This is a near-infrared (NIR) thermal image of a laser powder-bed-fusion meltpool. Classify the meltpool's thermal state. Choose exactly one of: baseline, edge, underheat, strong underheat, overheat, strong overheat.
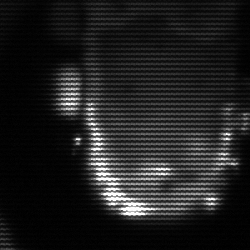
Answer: baseline